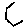
Label: hexagon